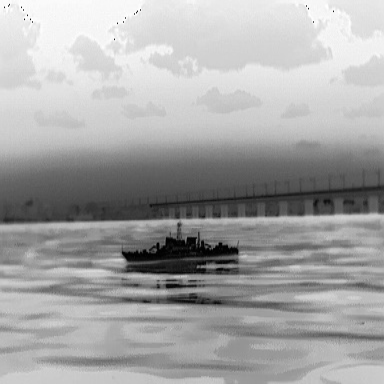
There is a warship in the infrared image.